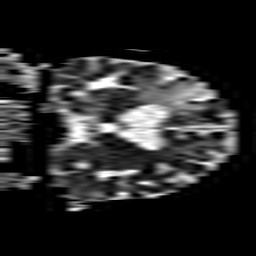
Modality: ADC
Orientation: coronal
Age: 61
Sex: female
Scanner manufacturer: philips
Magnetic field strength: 1.5 T
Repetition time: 3.398 s
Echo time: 0.06922 s